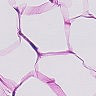
Metastatic tissue present: no